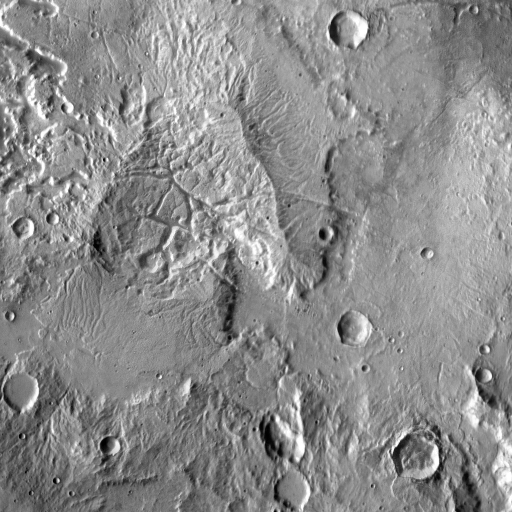
Crater classes present: Background, Other, Layered, Buried, Secondary